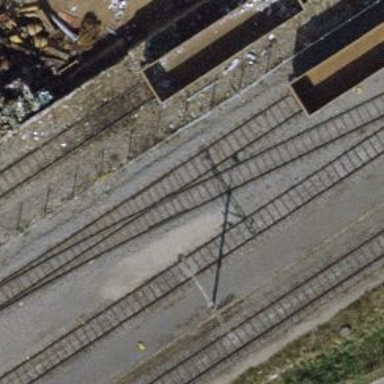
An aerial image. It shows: Single-track spur railway line.